Question: I'm trying to format my ListBoxItem template to include a image. I can add an image to the ListBoxItem but i'm not too sure on how i would go about setting the value for that image.
Template for ListBoxItem:
'''
<Style TargetType="{x:Type ListBoxItem}">
<Setter Property="Template">
<Setter.Value>
<ControlTemplate TargetType="ListBoxItem">
<Border Name="Border" Padding="2" SnapsToDevicePixels="true">
<StackPanel Orientation="Horizontal" >
<Image Source="{Binding Path=Source}" Height="16" Width="16" HorizontalAlignment="Center" VerticalAlignment="Center" />
<ContentPresenter Name="ContentPresenter" HorizontalAlignment="Stretch" Width="Auto" />
</StackPanel>
</Border>
<ControlTemplate.Triggers>
<Trigger Property="IsSelected" Value="true">
<Setter TargetName="Border" Property="Background" Value="{StaticResource ListBoxItem_BackgroundBrush_Selected}"/>
<Setter TargetName="ContentPresenter" Property="TextElement.FontWeight" Value="Bold"/>
</Trigger>
<Trigger Property="IsEnabled" Value="false">
<Setter Property="Foreground" Value="{StaticResource TabItem_BackgroundBrush_Disabled}"/>
</Trigger>
</ControlTemplate.Triggers>
</ControlTemplate>
</Setter.Value>
</Setter>
</Style>
'''
Example ListBox code:
'''
<ListBox Name="listBox_LibAll" HorizontalAlignment="Stretch" VerticalAlignment="Stretch">
<ListBoxItem Content="Item 1" />
<ListBoxItem Content="Item 2" />
<ListBoxItem Content="Item 3" />
</ListBox>
'''
Output:

If you look at the picture you will note that there is a place for the image, i just dont know how to set its value. I was thinking i could somehow attach the "Source" property to the ListBoxItem
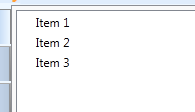
Answer: You can do a 'RelativeSource' binding to the 'Tag' or some <URL>.
'''
Source="{Binding Tag, RelativeSource={RelativeSource AncestorType=ListBoxItem}}"
<ListBoxItem Tag="SomePath" />
'''
'''
Source="{Binding (ns:AttachedProperties.Source), RelativeSource={RelativeSource AncestorType=ListBoxItem}}"
<ListBoxItem ns:AttachedProperties.Source="SomePath" />
'''
You could also use dynamic resources as shown <URL>.
The cleanest solution however would be to make the content complex, i.e. make the 'ListBoxItem' host a 'UserControl' or custom control for example which actually has a property for the image. You should usually not override the control template of 'ListBoxItems' either but rather use the 'ItemTemplate' of the ListBox to <URL> the data.